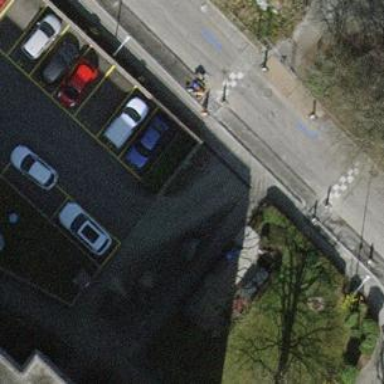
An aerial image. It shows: Footway surfaced with paving stones.